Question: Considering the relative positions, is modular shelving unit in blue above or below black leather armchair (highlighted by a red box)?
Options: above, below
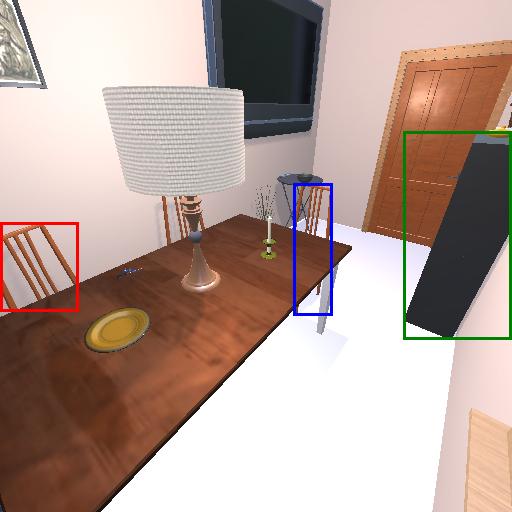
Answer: above